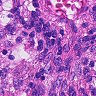
Metastatic tissue present: no